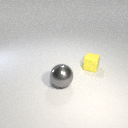
large gray metal sphere in front of small yellow rubber cube